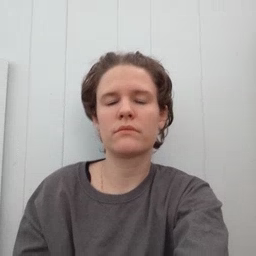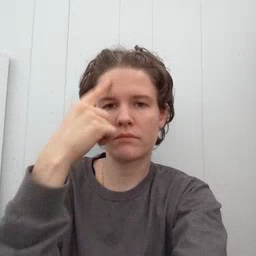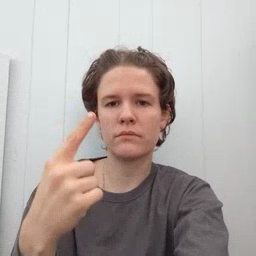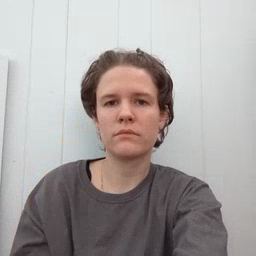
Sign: penny